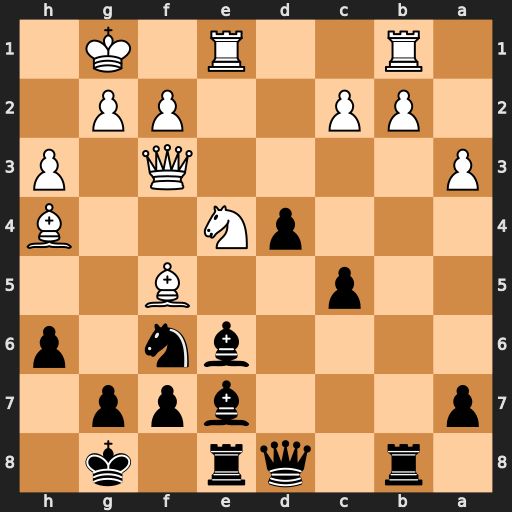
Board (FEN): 1r1qr1k1/p3bpp1/4bn1p/2p2B2/3pN2B/P4Q1P/1PP2PP1/1R2R1K1
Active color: b
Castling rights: -
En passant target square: -
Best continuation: Bxf5 Nxf6+ Bxf6 Rxe8+ Qxe8